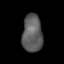
Tissue: lung
Cell type: Myeloid cells
Senescence score: 0.1954
Nuclear area (px): 741
Mean DAPI intensity: 93.231